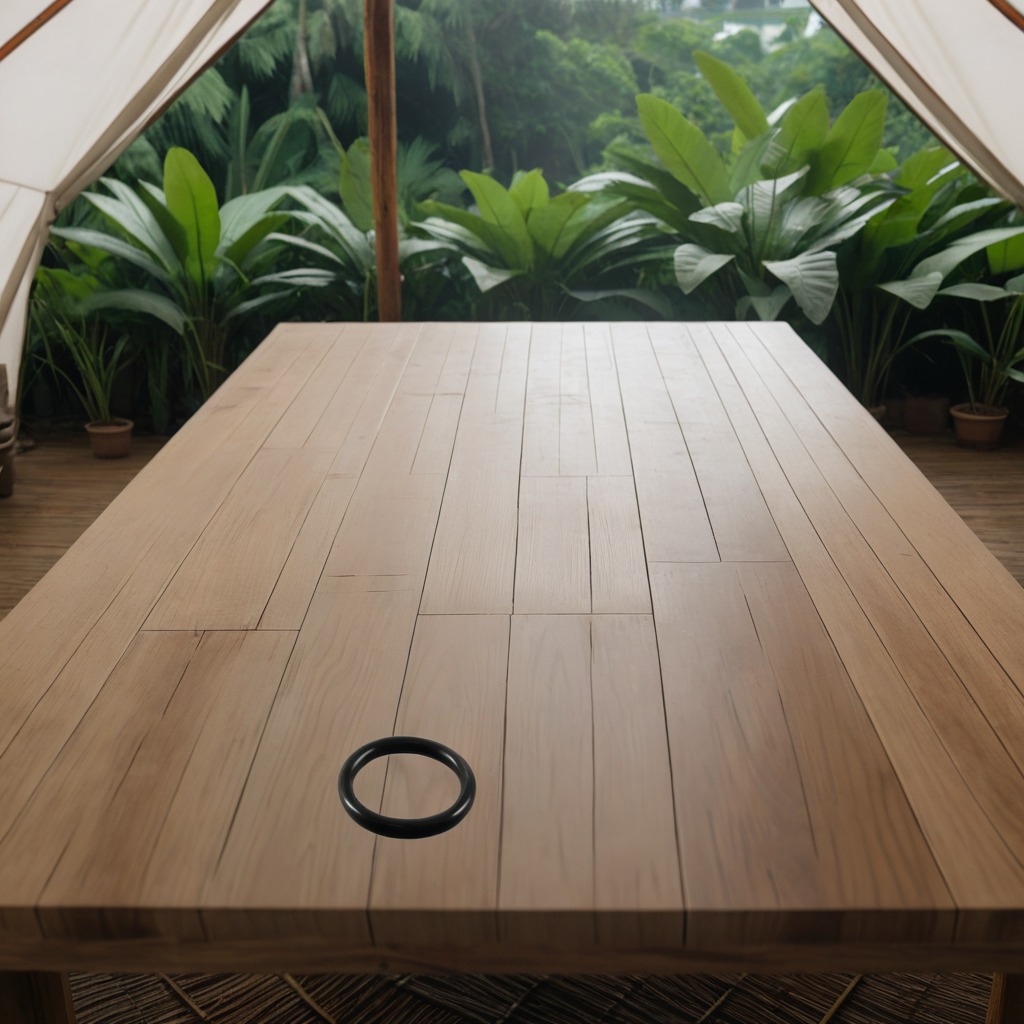
A rubber O-ring is lying on a wooden table inside a jungle field workshop tent.